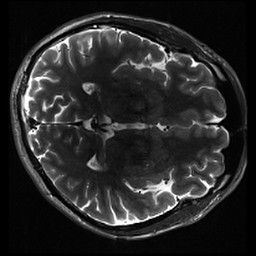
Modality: inplaneT2
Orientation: axial